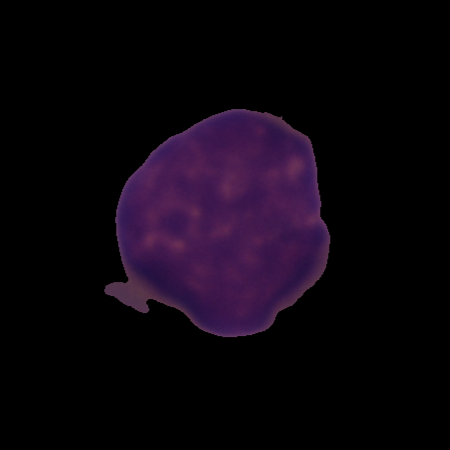
Label: cancer